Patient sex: F
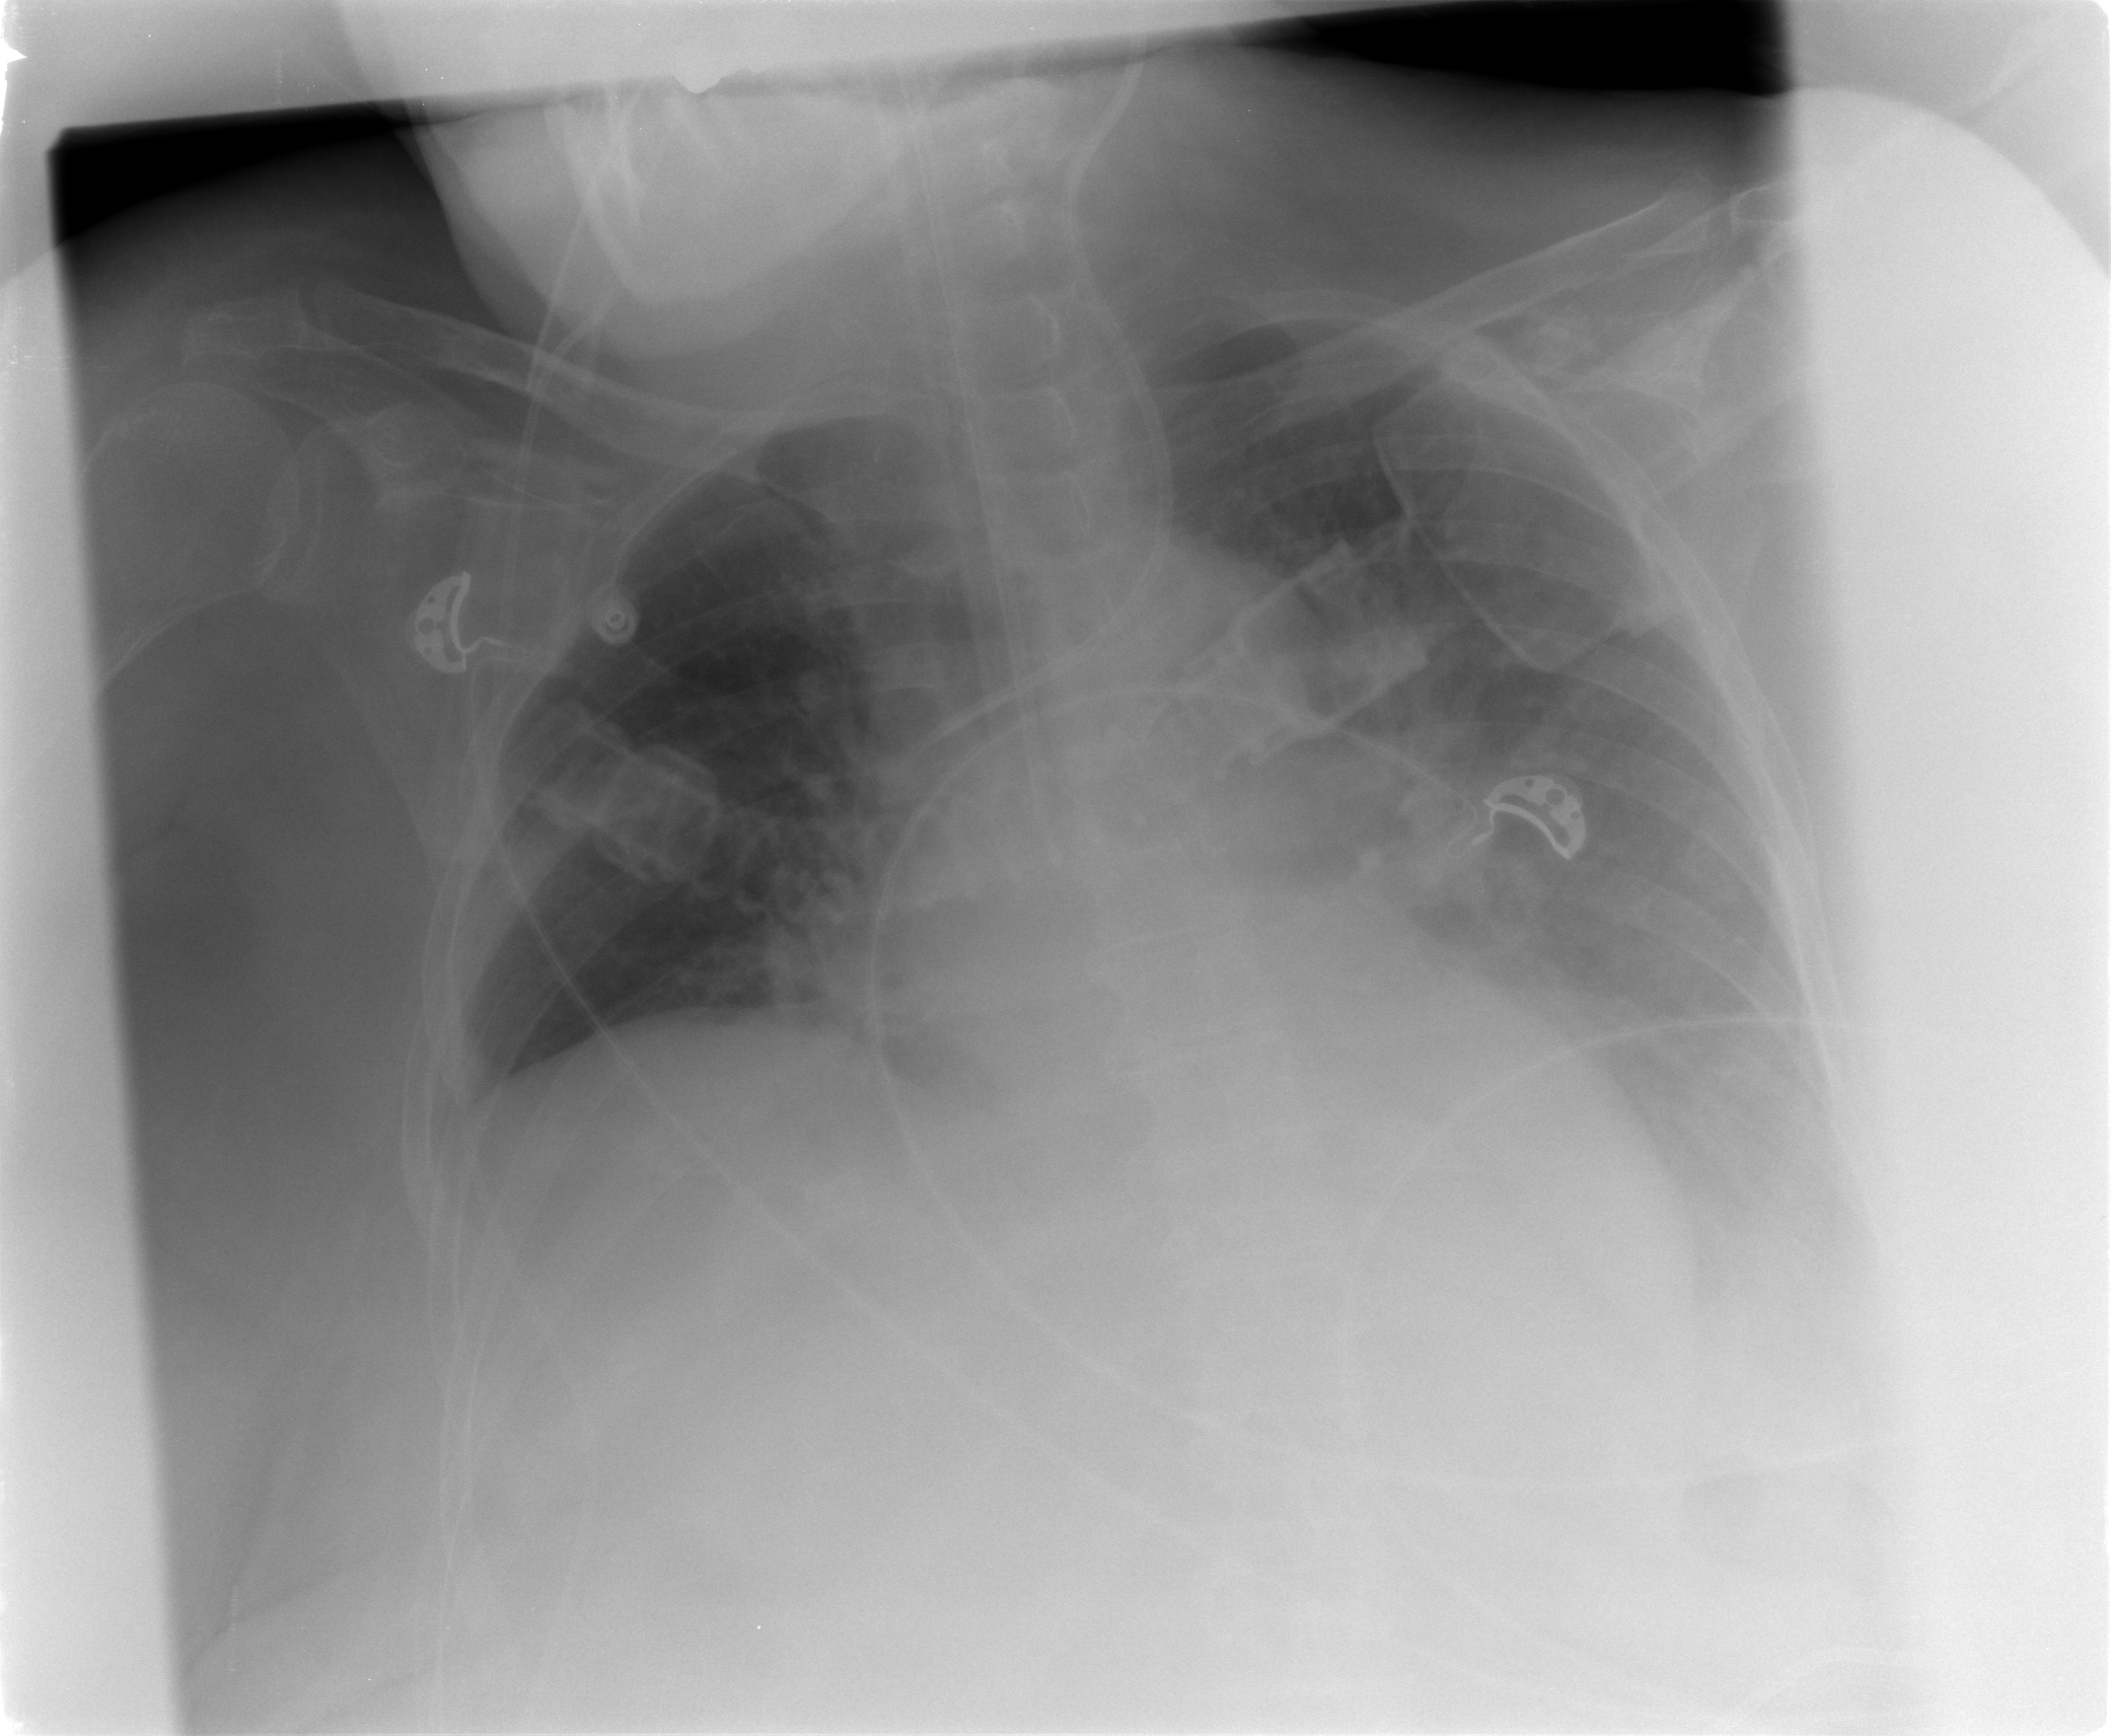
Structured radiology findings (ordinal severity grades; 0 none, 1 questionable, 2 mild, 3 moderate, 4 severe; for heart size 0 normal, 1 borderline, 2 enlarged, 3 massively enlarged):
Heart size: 0
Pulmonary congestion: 0
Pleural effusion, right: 1
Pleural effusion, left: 2
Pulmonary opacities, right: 0
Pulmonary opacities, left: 0
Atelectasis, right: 2
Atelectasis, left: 2